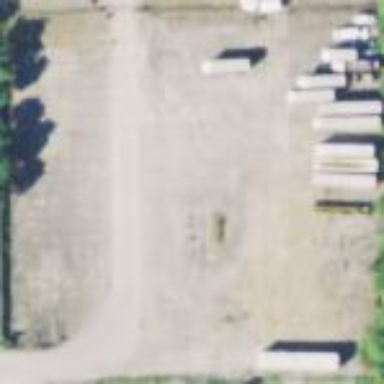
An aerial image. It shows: Scrap yard situated in industrial area.